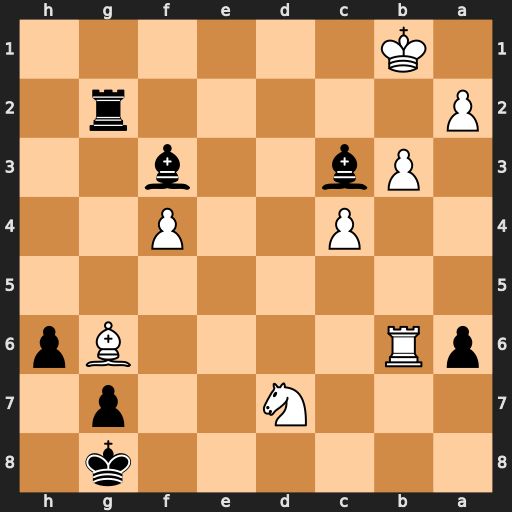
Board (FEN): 6k1/3N2p1/pR4Bp/8/2P2P2/1Pb2b2/P5r1/1K6
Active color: b
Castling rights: -
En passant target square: -
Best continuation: Rxg6 Rxg6 Be4+ Kc1 Bxg6